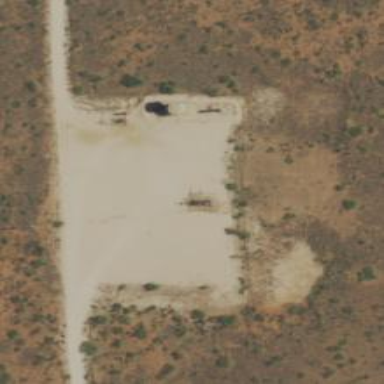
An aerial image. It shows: Petroleum well.